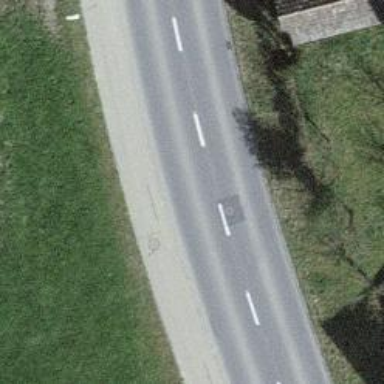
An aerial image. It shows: Secondary road with cycle track on the right side.